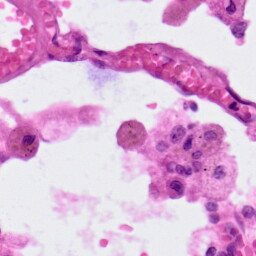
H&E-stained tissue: Lung